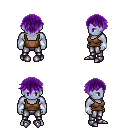
a pixel art fantasy rpg character, male body template, dark elf, purple skin, brown pirate shirt, metal pants, purple short bangs hairstyle, white cloth bracers, metal boots, four views (front, back, left, right), 2x2 character sprite sheet, small pixel art, hard edges, no anti-aliasing